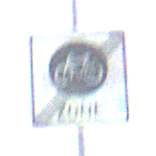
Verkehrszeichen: EndeFahrradzone
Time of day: MorningAfternoon
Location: Outdoor (Suburban)
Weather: PartlyCloudy
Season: NotSpecified
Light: Natural